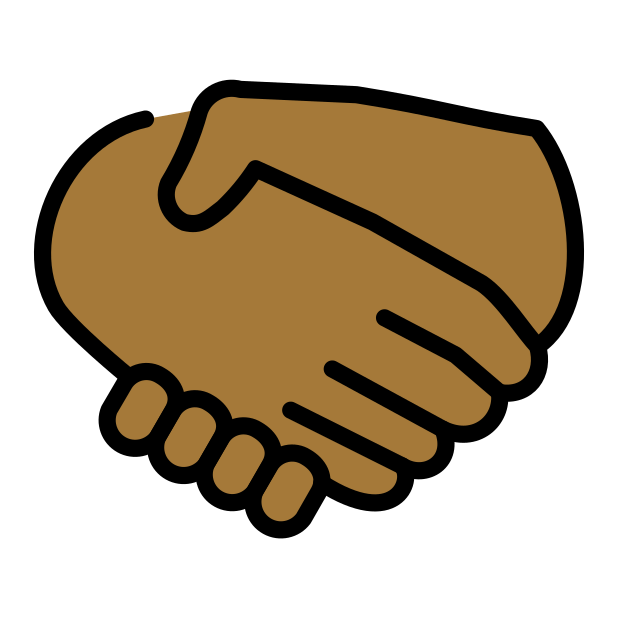
handshake: medium-dark skin tone